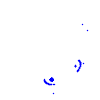
Particle: kaon